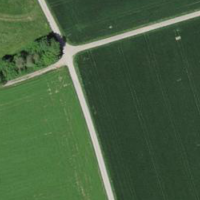
EUNIS habitat code: 52
Species observed at this site:
Buteo buteo
Fagopyrum esculentum
Fringilla coelebs